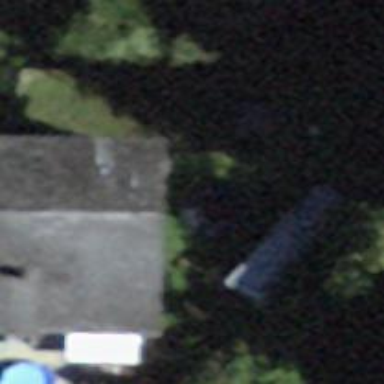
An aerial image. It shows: Building with ridge on the roof.